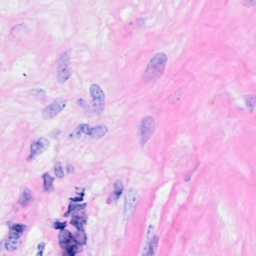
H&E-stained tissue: Breast